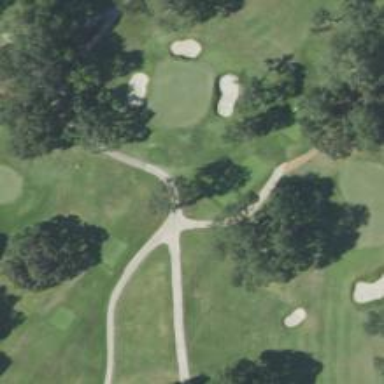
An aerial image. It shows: Golf cartpath that is also road path.